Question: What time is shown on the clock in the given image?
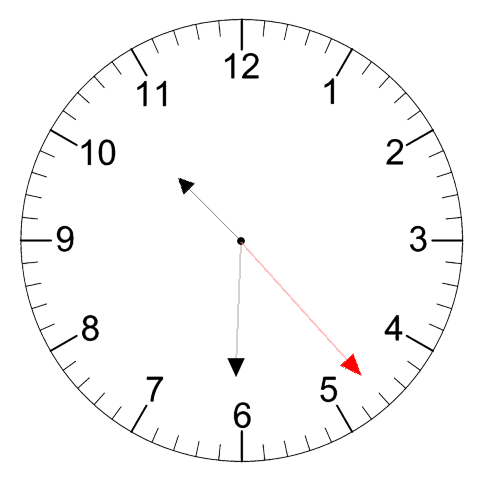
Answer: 10:30:23